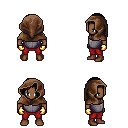
a pixel art fantasy rpg character, male body template, human, dark skin, steel chest armor, red pants, brown long bangs hairstyle, cloth hood, gold gloves, brown shoes, four views (front, back, left, right), 2x2 character sprite sheet, small pixel art, hard edges, no anti-aliasing